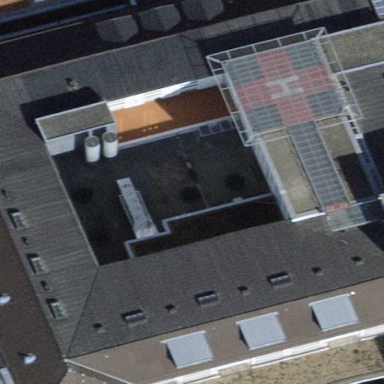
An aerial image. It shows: Building with hipped roof section.